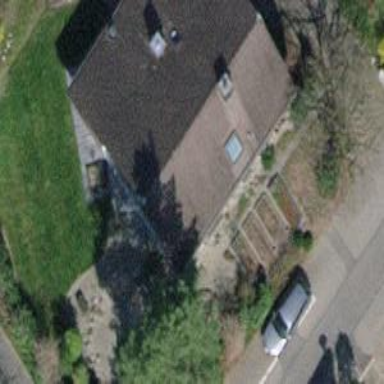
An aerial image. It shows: Detached building.